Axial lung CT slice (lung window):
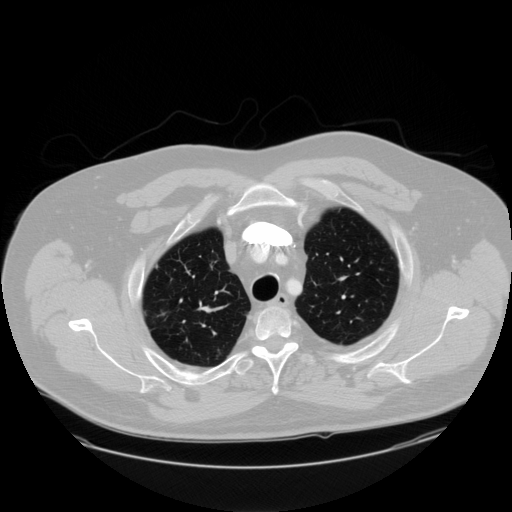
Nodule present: no